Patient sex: M
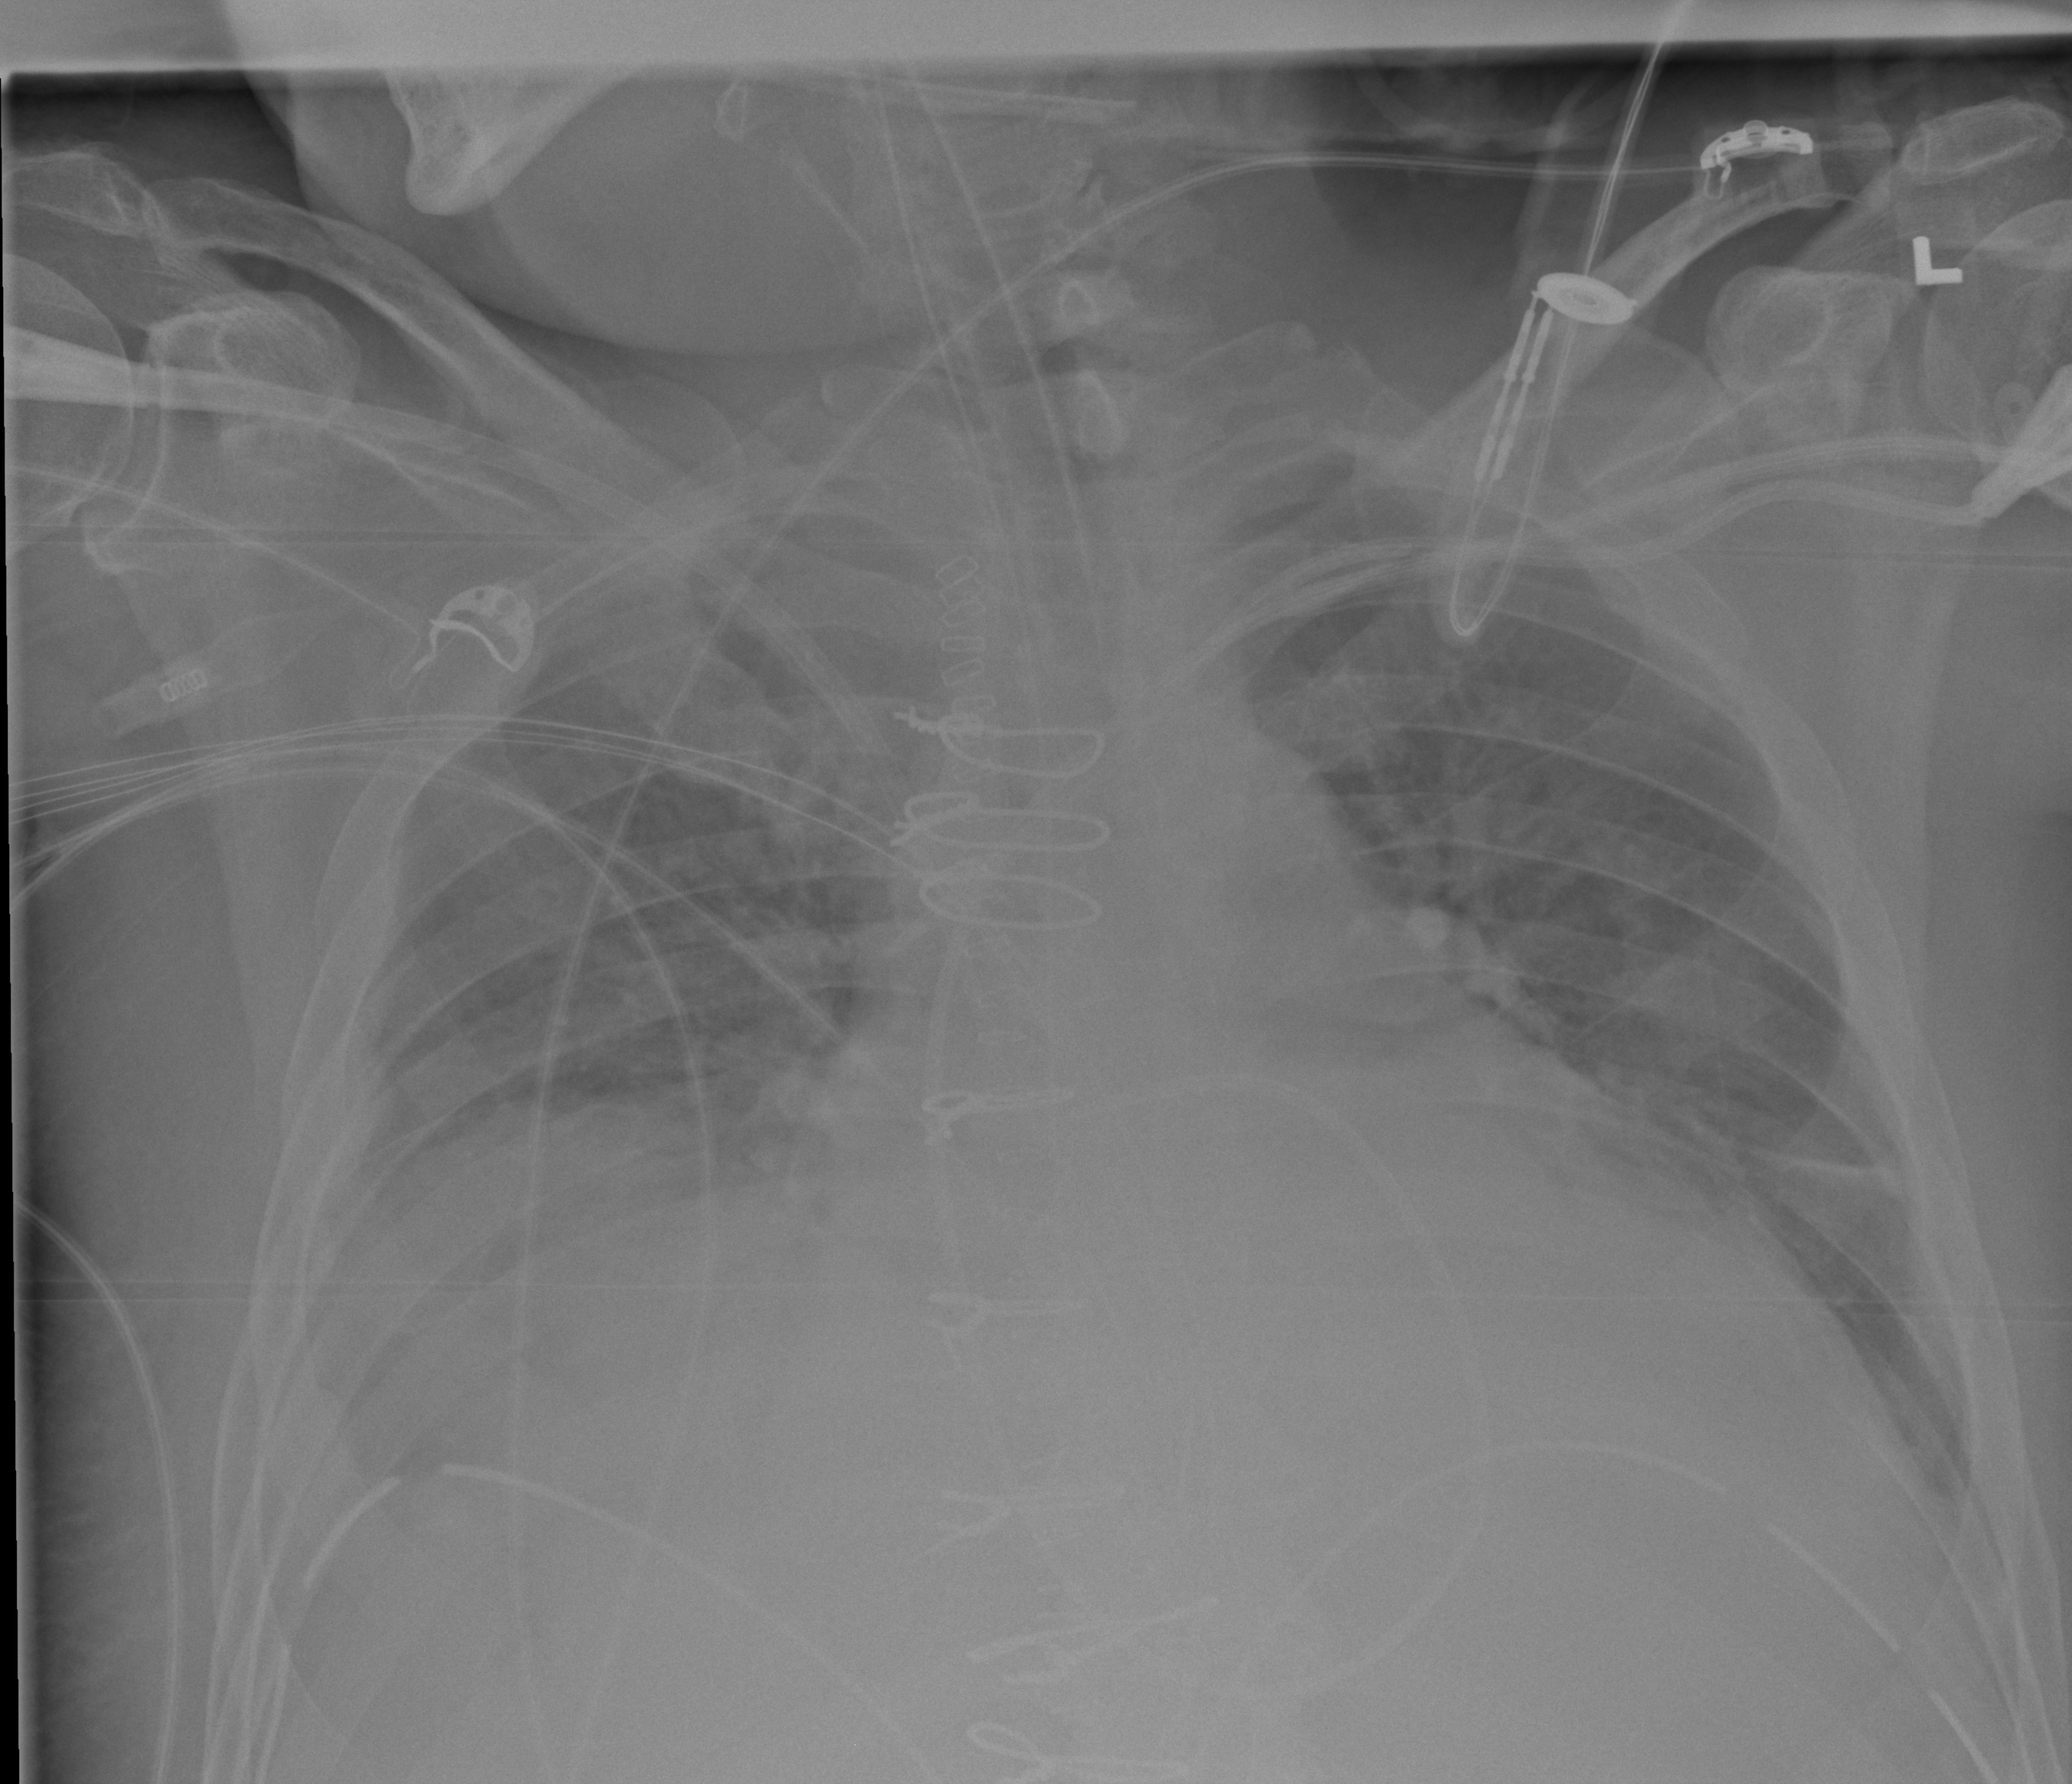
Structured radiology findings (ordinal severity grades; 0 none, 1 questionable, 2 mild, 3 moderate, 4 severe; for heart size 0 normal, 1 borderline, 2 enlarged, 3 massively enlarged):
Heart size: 2
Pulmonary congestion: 3
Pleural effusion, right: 3
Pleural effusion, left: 1
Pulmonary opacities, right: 2
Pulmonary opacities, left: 2
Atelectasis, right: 3
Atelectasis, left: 2